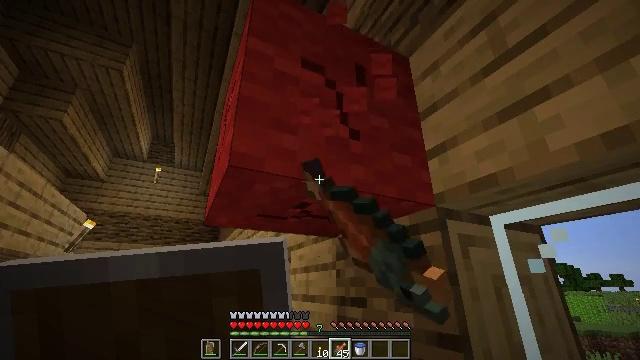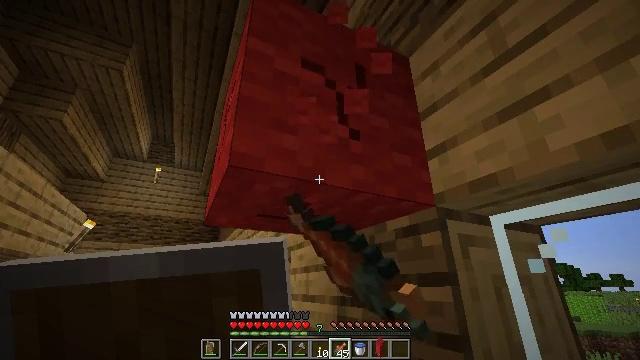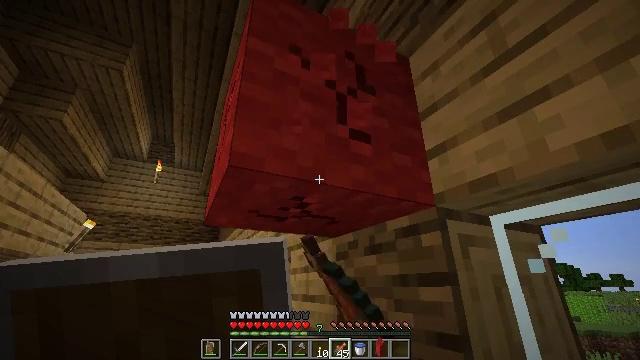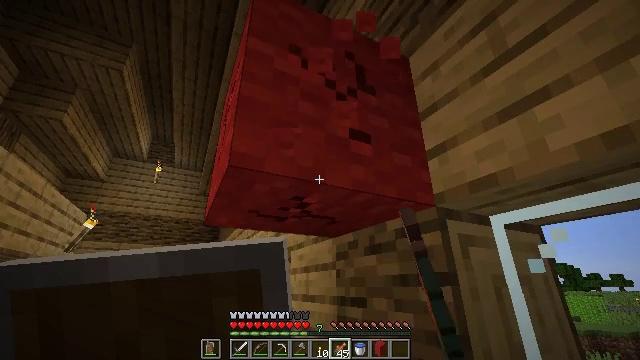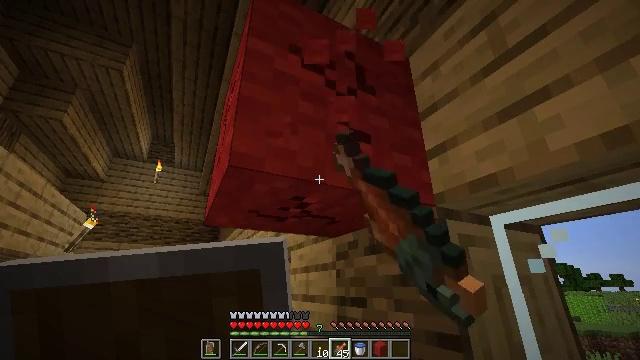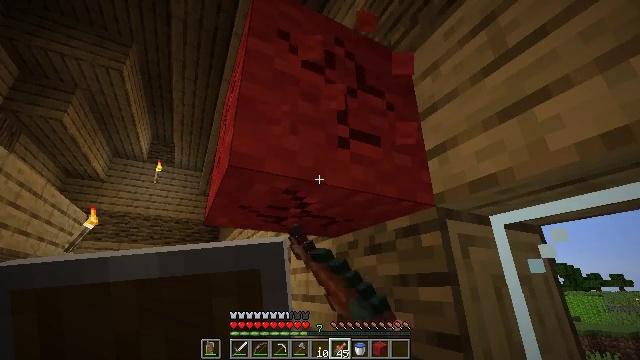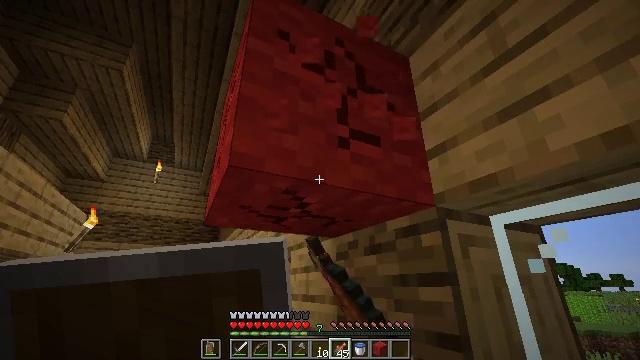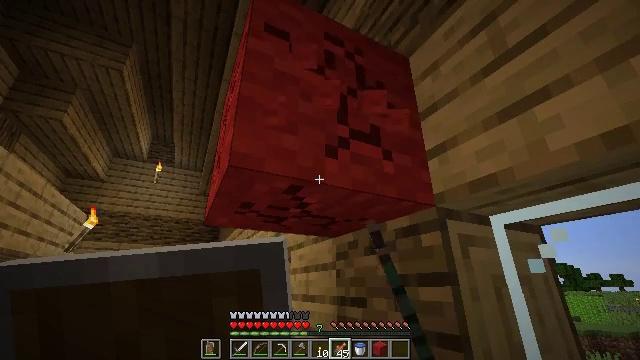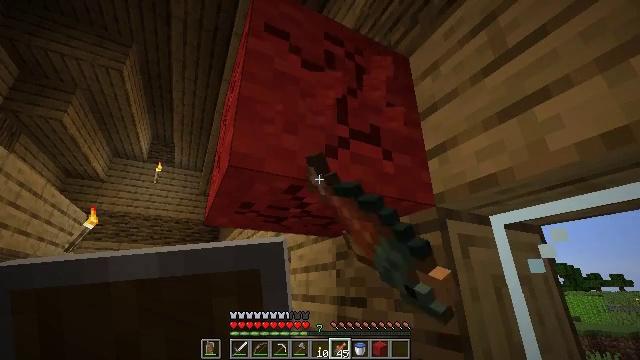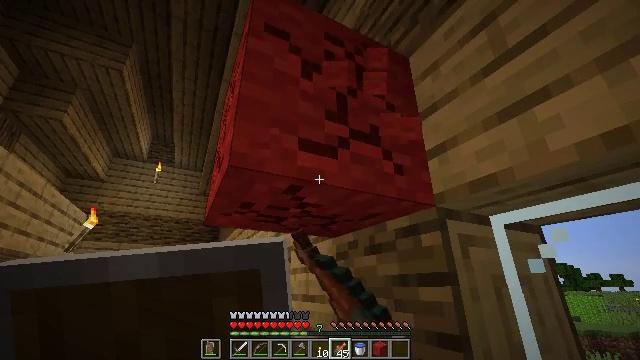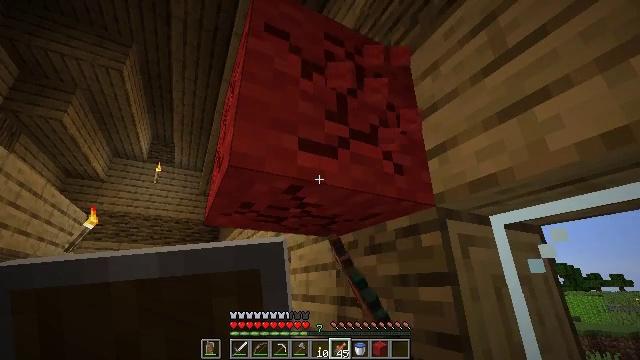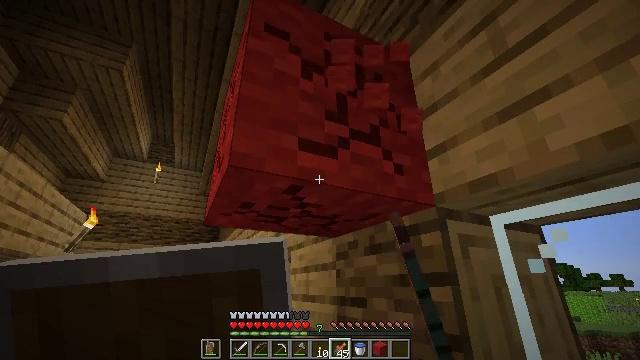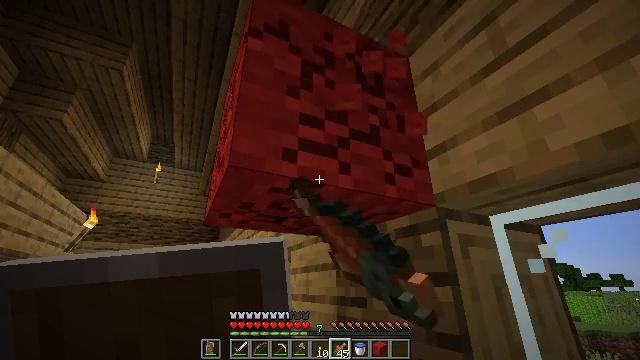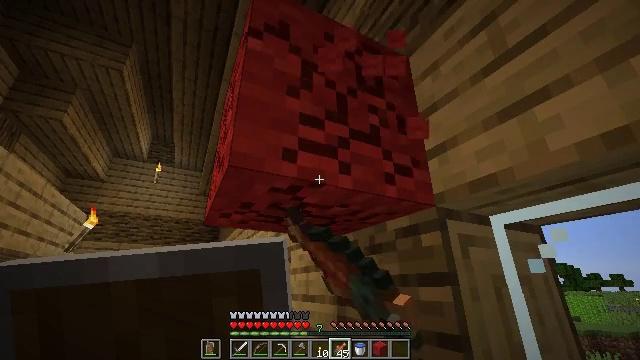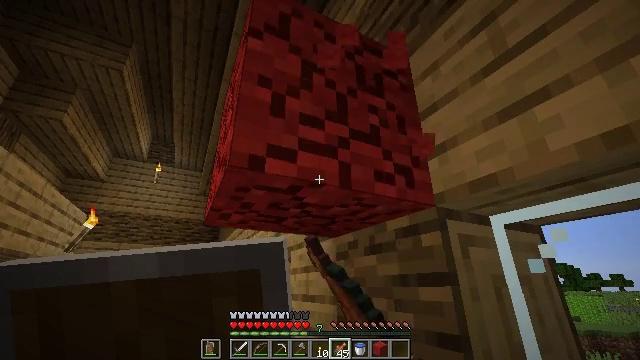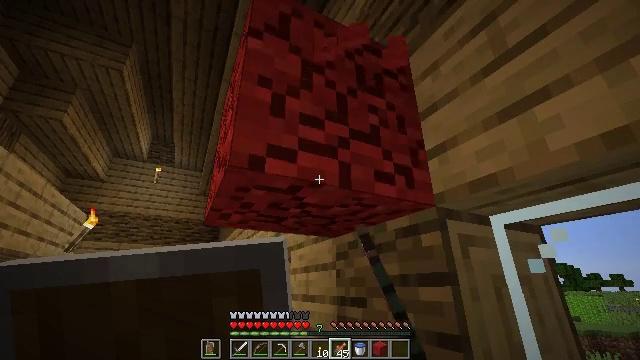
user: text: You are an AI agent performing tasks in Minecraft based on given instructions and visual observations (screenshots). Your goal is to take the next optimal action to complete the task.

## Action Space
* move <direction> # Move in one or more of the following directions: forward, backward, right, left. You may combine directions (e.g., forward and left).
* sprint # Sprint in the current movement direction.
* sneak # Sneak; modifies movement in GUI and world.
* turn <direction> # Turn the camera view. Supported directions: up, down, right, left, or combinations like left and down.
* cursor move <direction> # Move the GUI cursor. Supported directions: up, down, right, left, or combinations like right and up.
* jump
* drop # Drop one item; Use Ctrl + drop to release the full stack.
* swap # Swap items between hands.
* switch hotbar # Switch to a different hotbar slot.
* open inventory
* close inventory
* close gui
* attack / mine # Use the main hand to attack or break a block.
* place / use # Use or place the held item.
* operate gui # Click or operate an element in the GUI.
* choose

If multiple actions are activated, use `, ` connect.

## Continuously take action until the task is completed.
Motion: motion action
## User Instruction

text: Break the block of red wool.
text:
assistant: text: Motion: attack / mine
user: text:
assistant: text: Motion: attack / mine
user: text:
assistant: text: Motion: attack / mine
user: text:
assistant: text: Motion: attack / mine
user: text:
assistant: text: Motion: attack / mine
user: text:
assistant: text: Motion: attack / mine
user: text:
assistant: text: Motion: attack / mine
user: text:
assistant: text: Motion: attack / mine
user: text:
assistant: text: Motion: attack / mine
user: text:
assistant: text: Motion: attack / mine
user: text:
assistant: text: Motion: attack / mine
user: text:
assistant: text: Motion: attack / mine
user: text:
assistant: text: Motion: attack / mine
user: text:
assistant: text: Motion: attack / mine
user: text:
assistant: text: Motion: attack / mine
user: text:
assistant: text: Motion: attack / mine
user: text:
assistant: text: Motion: attack / mine
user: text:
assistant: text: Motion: attack / mine
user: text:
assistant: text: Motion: attack / mine
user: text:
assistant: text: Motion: attack / mine
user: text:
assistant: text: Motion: turn down, attack / mine
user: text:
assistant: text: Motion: turn left and down, attack / mine
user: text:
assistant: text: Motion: turn right and down, attack / mine
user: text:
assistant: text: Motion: attack / mine
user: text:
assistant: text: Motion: attack / mine
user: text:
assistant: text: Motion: attack / mine
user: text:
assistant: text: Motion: turn down, attack / mine
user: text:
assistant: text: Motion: turn left and down, attack / mine
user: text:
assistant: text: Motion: turn down, attack / mine
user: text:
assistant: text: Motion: attack / mine